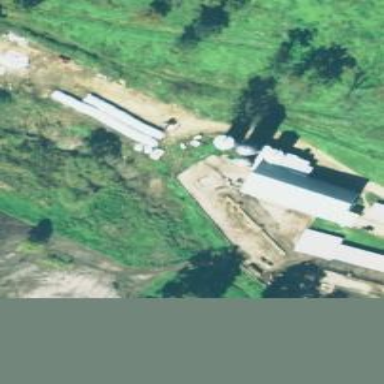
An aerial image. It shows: Silo.